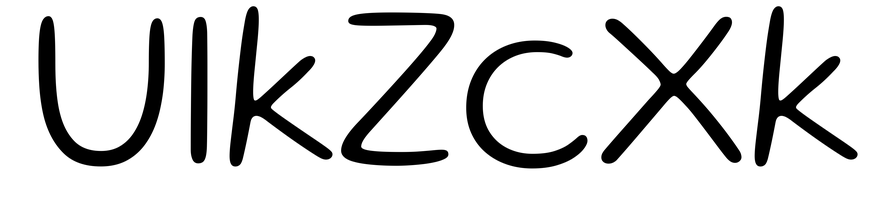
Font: Gluten_ExtraLight